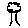
Label: tree